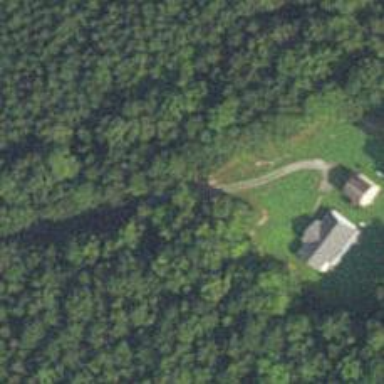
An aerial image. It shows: Driveway leading to service road.